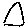
Label: triangle